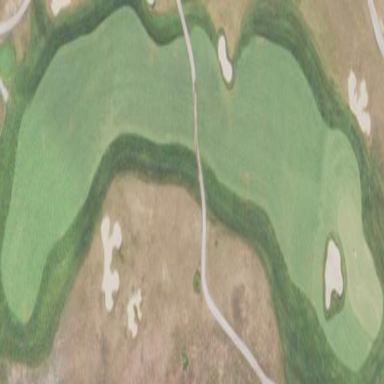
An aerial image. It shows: Golf fairway surrounded by grass.